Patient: sex M, age 38
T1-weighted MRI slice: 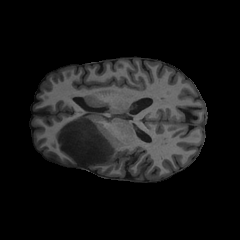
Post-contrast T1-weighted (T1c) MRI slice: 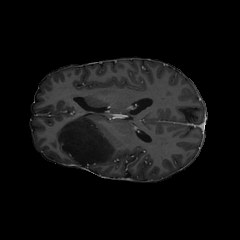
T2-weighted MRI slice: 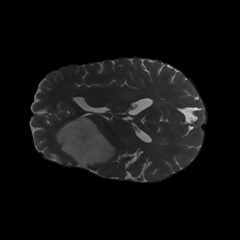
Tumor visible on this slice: yes
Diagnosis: Astrocytoma, IDH-mutant
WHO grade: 3